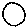
Label: moon